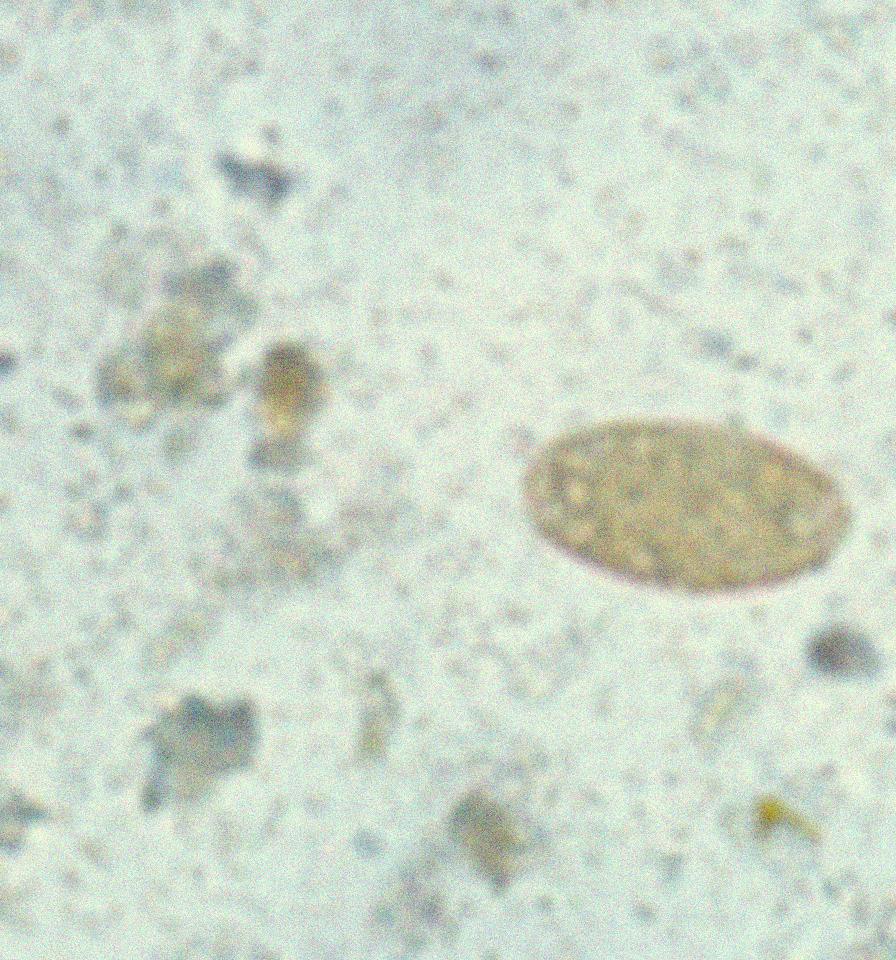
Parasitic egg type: Paragonimus spp